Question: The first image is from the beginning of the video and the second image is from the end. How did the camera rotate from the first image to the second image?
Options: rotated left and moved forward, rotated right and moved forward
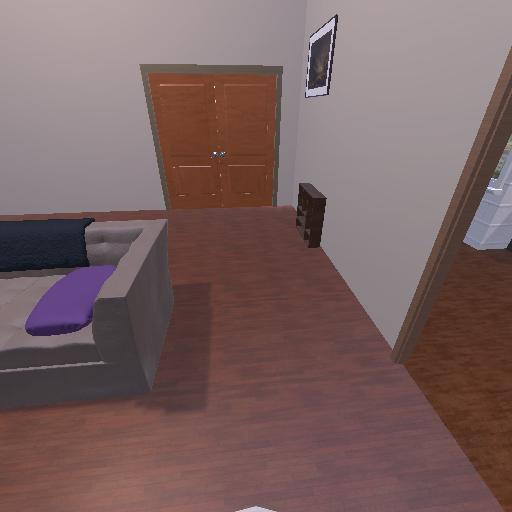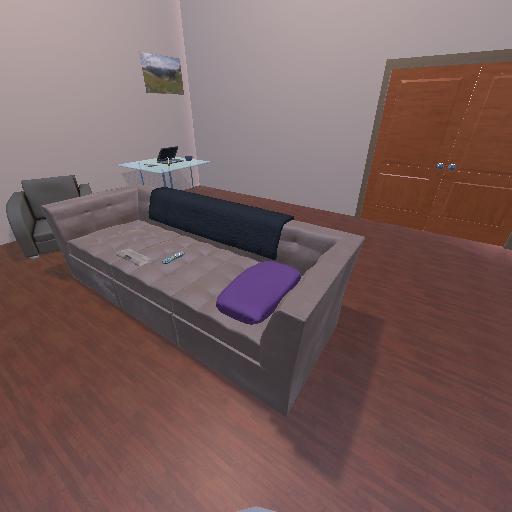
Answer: rotated left and moved forward